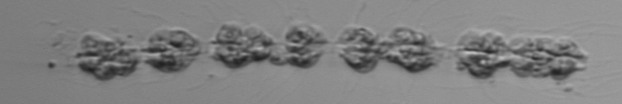
Label: Leptocylindrus_mediterraneus